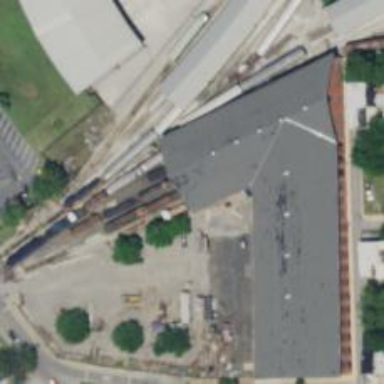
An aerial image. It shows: Railway yard used for servicing trains.